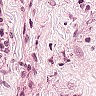
Metastatic tissue present: yes